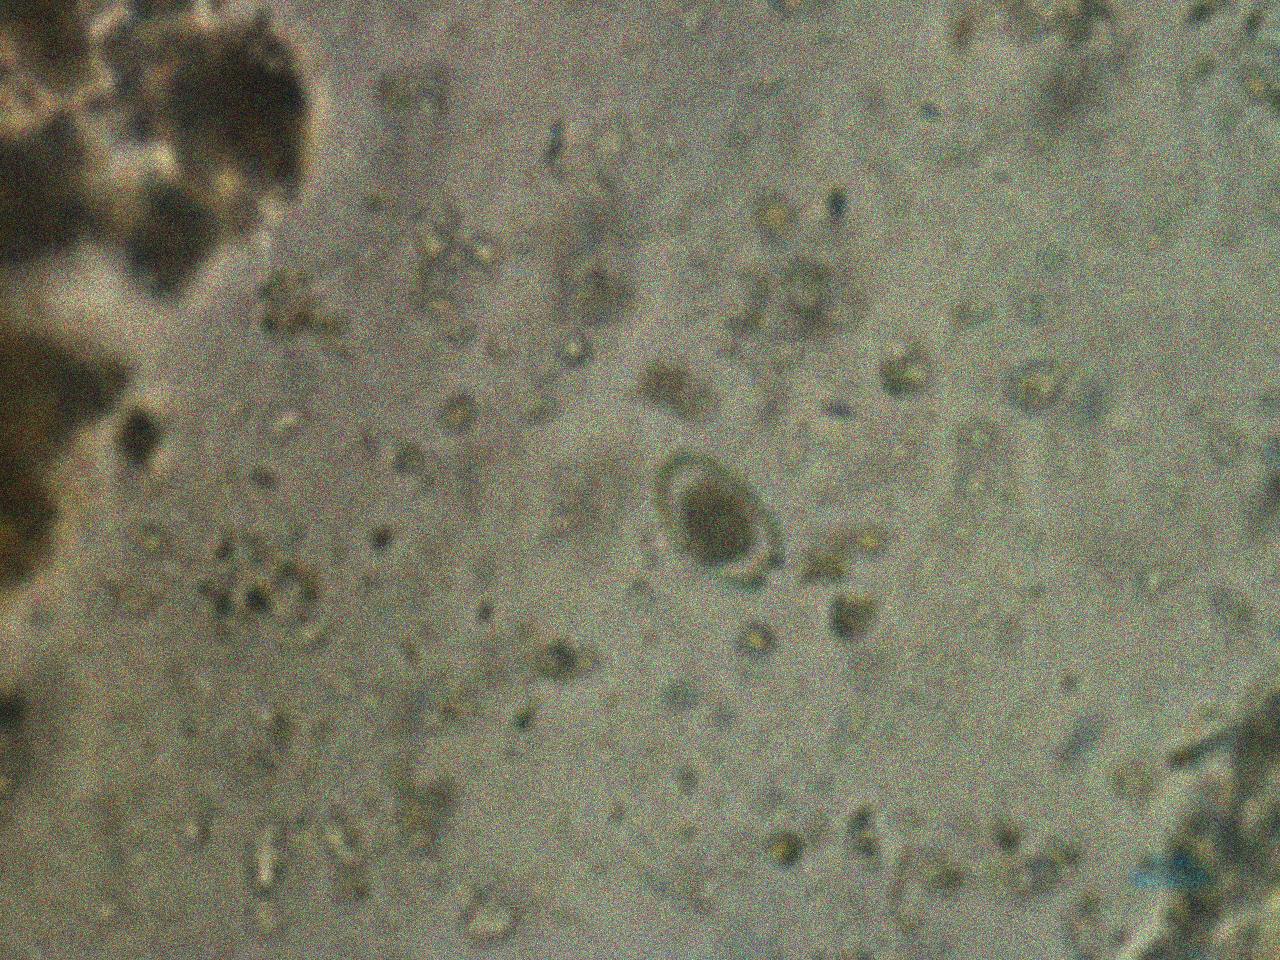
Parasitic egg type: Capillaria philippinensis